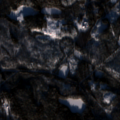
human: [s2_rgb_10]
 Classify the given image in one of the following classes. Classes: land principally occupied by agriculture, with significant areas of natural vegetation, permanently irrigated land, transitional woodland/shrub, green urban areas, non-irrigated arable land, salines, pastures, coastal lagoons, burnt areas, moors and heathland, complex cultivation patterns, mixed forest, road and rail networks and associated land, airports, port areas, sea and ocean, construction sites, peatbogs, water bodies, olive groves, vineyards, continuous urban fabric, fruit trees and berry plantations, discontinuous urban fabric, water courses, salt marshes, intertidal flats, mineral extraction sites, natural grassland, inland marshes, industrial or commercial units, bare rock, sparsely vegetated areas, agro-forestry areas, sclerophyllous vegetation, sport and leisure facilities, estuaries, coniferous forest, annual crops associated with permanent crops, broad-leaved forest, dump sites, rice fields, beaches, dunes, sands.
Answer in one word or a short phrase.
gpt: coniferous forest, mixed forest, transitional woodland/shrub